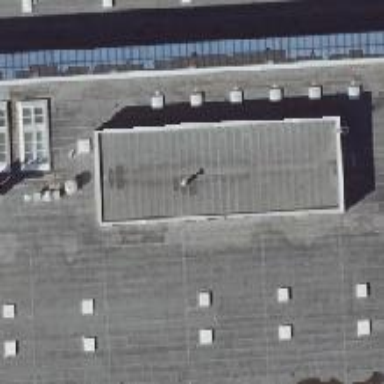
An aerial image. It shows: Part of building.